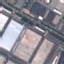
Land use / land cover: Industrial